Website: macys
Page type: cross-sells
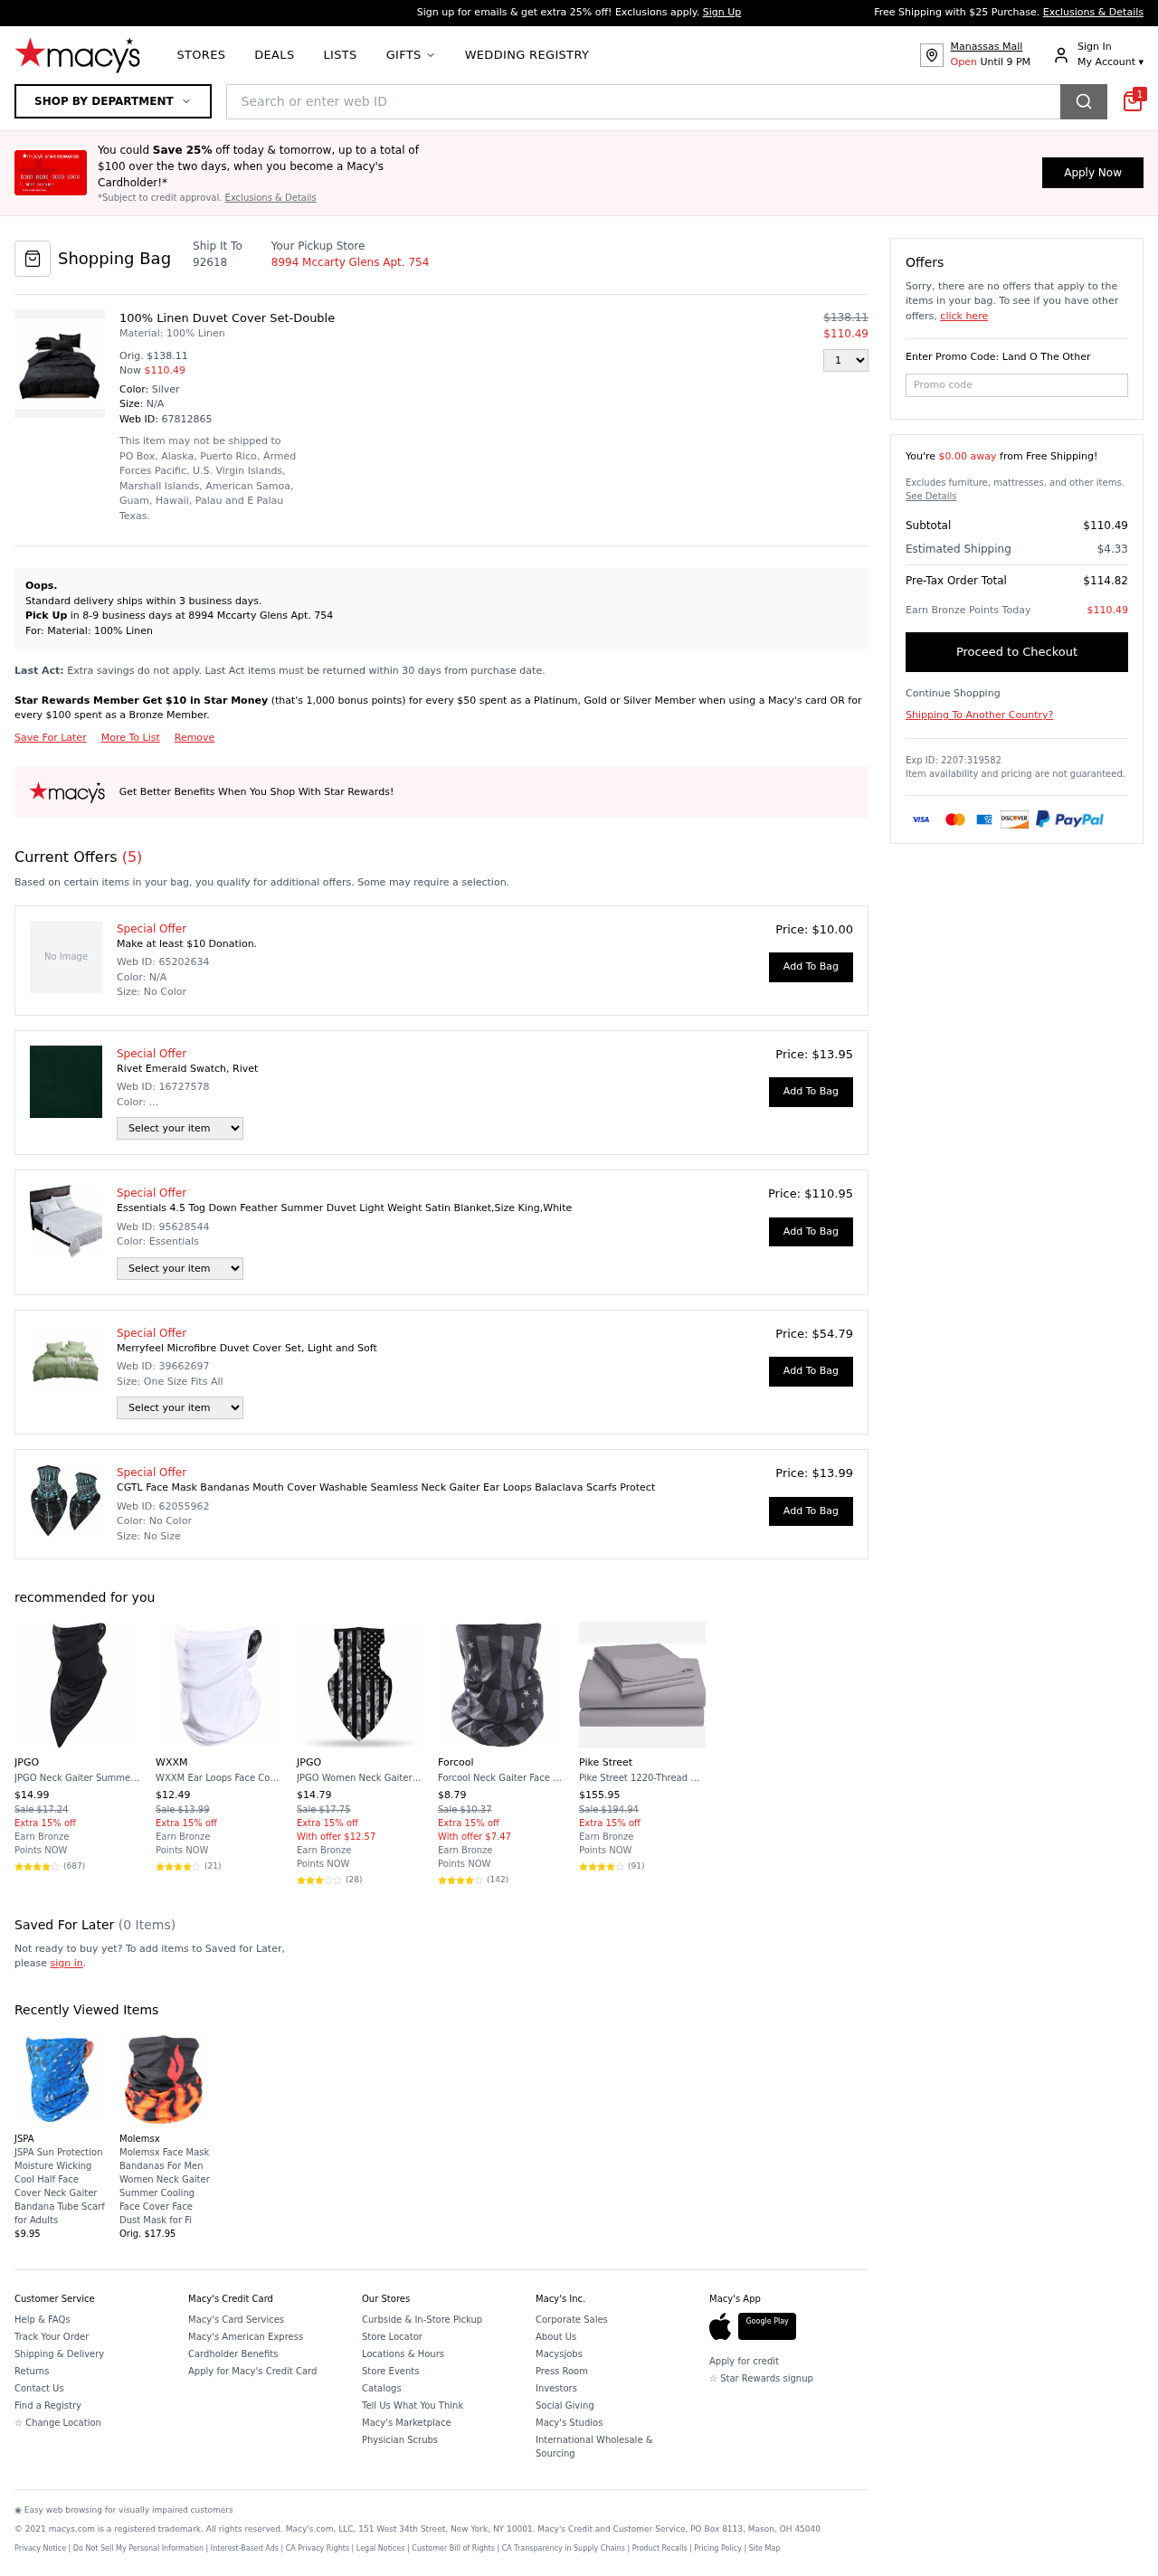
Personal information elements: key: PII_LOCATION1_STREET
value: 8994 Mccarty Glens Apt. 754
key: PII_POSTCODE
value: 92618
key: PII_PROMO_CODE
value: FALL91
Product elements: key: PRODUCT10_BRAND
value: Pike Street
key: PRODUCT10_NAME
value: Pike Street 1220-Thread Count Egyptian Cotton Single-Ply Sateen King Sheet Set, Grey
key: PRODUCT10_NUM_RATINGS
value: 91
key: PRODUCT10_PRICE
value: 155.95
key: PRODUCT10_RATING
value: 4.5
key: PRODUCT11_BRAND
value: JSPA
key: PRODUCT11_NAME
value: JSPA Sun Protection Moisture Wicking Cool Half Face Cover Neck Gaiter Bandana Tube Scarf for Adults
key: PRODUCT11_PRICE
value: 9.95
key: PRODUCT12_BRAND
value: Molemsx
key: PRODUCT12_NAME
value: Molemsx Face Mask Bandanas For Men Women Neck Gaiter Summer Cooling Face Cover Face Dust Mask for Fi
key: PRODUCT12_PRICE
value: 17.95
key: PRODUCT1_DESC
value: Material: 100% Linen
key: PRODUCT1_NAME
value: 100% Linen Duvet Cover Set-Double
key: PRODUCT1_PRICE
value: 110.49
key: PRODUCT1_QUANTITY
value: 1
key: PRODUCT2_NAME
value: Rivet Emerald Swatch, Rivet
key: PRODUCT2_PRICE
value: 13.95
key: PRODUCT3_NAME
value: Essentials 4.5 Tog Down Feather Summer Duvet Light Weight Satin Blanket,Size King,White
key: PRODUCT3_PRICE
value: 110.95
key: PRODUCT4_NAME
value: Merryfeel Microfibre Duvet Cover Set, Light and Soft
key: PRODUCT4_PRICE
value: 54.79
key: PRODUCT5_NAME
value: CGTL Face Mask Bandanas Mouth Cover Washable Seamless Neck Gaiter Ear Loops Balaclava Scarfs Protect
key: PRODUCT5_PRICE
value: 13.99
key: PRODUCT6_BRAND
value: JPGO
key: PRODUCT6_NAME
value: JPGO Neck Gaiter Summer for Men Women Face Cover Seamless Bandana Ear Loops Cycling Scarf Balaclava
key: PRODUCT6_NUM_RATINGS
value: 687
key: PRODUCT6_PRICE
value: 14.99
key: PRODUCT6_RATING
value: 4.1
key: PRODUCT7_BRAND
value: WXXM
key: PRODUCT7_NAME
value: WXXM Ear Loops Face Cover Breathable Face Scarf Sun UV Protection Neck Gaiter 1 Piece White
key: PRODUCT7_NUM_RATINGS
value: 21
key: PRODUCT7_PRICE
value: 12.49
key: PRODUCT7_RATING
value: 4.6
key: PRODUCT8_BRAND
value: JPGO
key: PRODUCT8_NAME
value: JPGO Women Neck Gaiter Ear Loops Cooling Face Cover Scarf Dust Wind Proof Badana Black Flag 1 Pack
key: PRODUCT8_NUM_RATINGS
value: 28
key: PRODUCT8_PRICE
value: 14.79
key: PRODUCT8_RATING
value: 3.8
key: PRODUCT9_BRAND
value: Forcool
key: PRODUCT9_NAME
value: Forcool Neck Gaiter Face Cover Bandana Headband Balaclava for Outdoor Cycling Fishing Hunting, 1 Pie
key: PRODUCT9_NUM_RATINGS
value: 142
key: PRODUCT9_PRICE
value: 8.79
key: PRODUCT9_RATING
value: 4.1
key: PRODUCT1_ORIGINAL_PRICE
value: $138.11
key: PRODUCT6_ORIGINAL_PRICE
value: Sale $17.24
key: PRODUCT7_ORIGINAL_PRICE
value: Sale $13.99
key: PRODUCT8_ORIGINAL_PRICE
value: Sale $17.75
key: PRODUCT9_ORIGINAL_PRICE
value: Sale $10.37
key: PRODUCT10_ORIGINAL_PRICE
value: Sale $194.94
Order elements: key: ORDER_ID
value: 67812865
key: ORDER_NUM_OFFERS
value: (5)
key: ORDER_FREE_SHIPPING_THRESHOLD
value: $0.00 away
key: ORDER_SUBTOTAL
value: $110.49
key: ORDER_SHIPPING_COST
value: $4.33
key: ORDER_TOTAL
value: $114.82
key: ORDER_POINTS_EARNED
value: $110.49
Search elements: key: HEADER_SEARCH
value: Search or enter web ID
Other elements: key: SAVED_NUM_ITEMS
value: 0